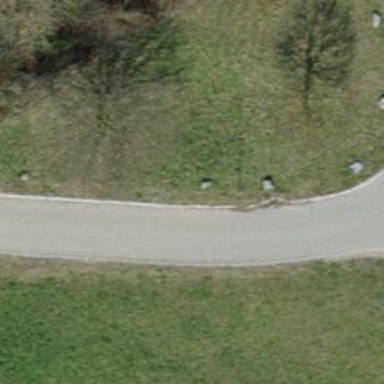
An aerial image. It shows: Residential road with paving stones surface. There is no sidewalk along the road.